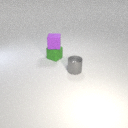
small purple rubber cube above small green rubber cube